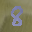
Label: 8